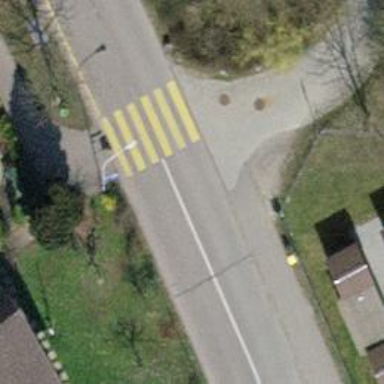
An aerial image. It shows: Uncontrolled zebra crossing on the road.